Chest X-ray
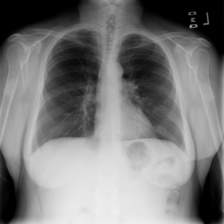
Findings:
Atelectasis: negative
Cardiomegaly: negative
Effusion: negative
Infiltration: negative
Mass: negative
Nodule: negative
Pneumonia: negative
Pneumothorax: negative
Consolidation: negative
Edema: negative
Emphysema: negative
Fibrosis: negative
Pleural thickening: negative
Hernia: negative